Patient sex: F
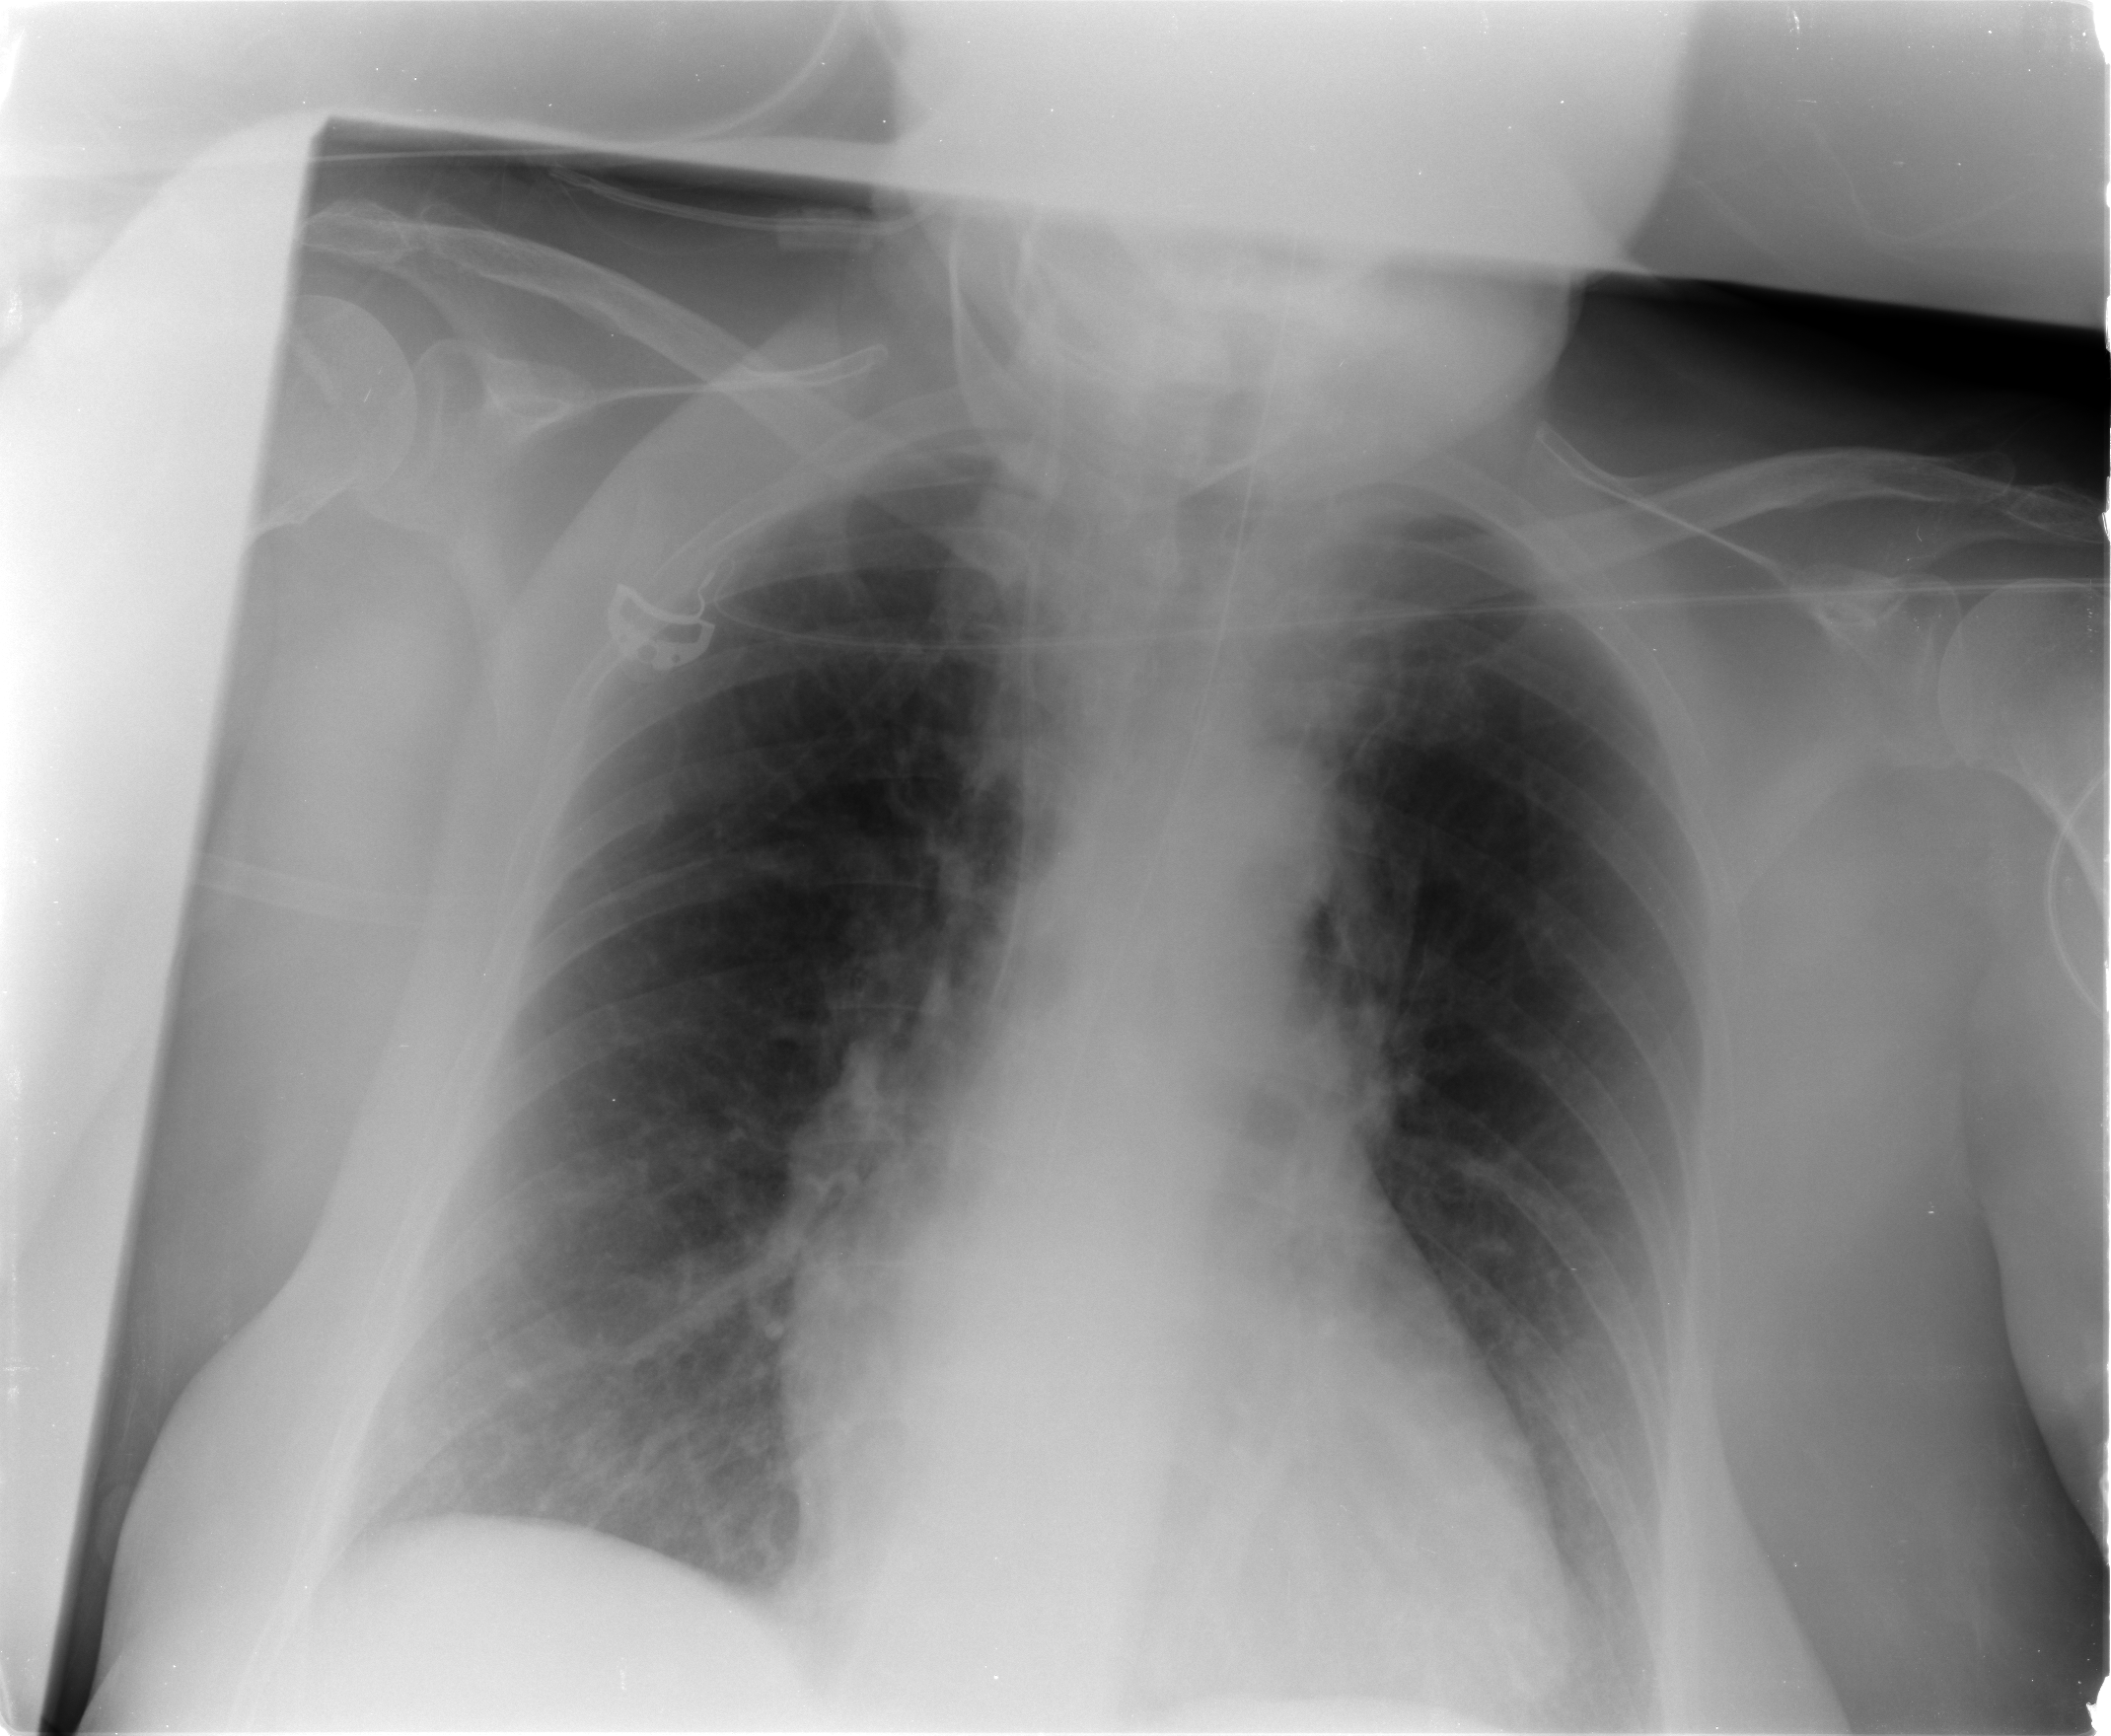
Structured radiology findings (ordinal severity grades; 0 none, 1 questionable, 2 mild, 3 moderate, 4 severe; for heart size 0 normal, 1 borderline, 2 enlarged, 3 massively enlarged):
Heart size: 0
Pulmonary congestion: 0
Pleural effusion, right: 0
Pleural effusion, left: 0
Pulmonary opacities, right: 0
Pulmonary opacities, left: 0
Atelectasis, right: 2
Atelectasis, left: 2